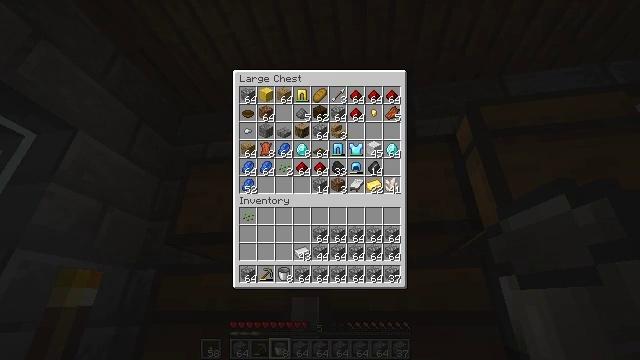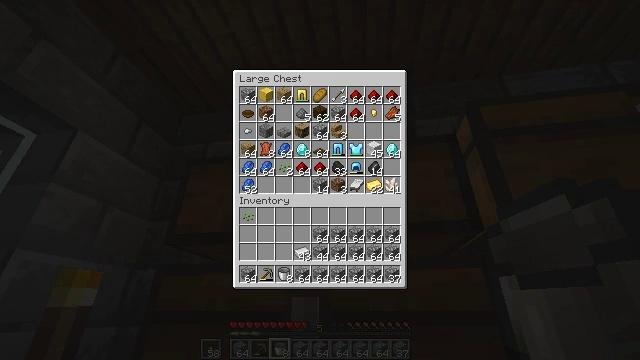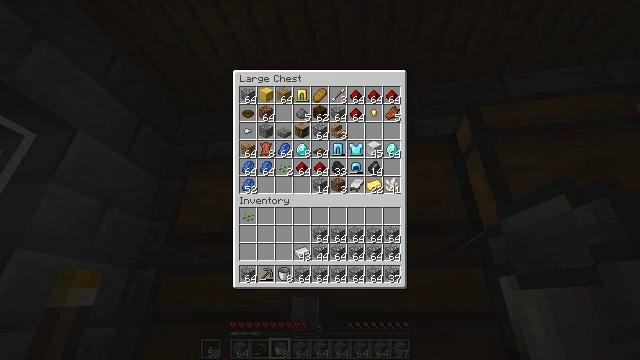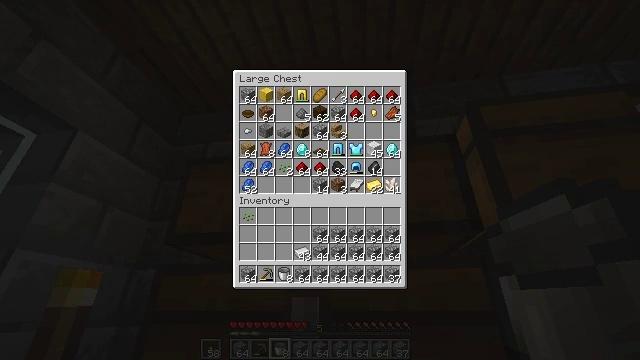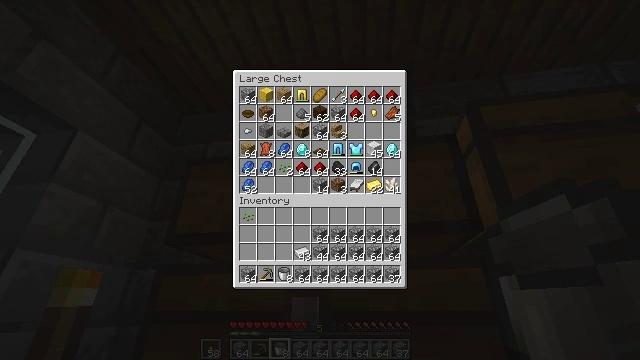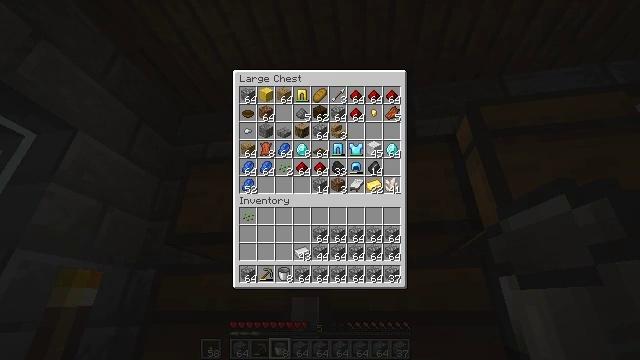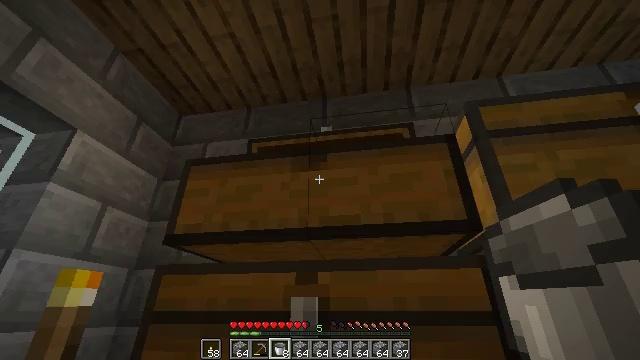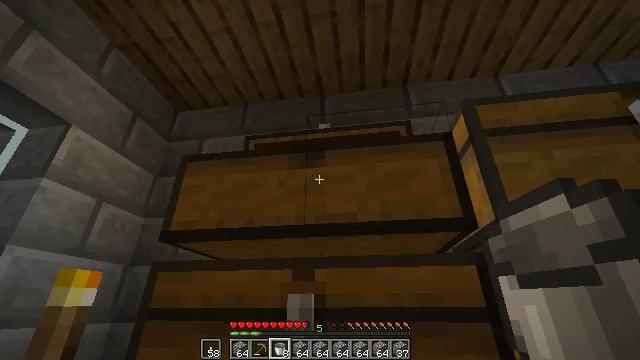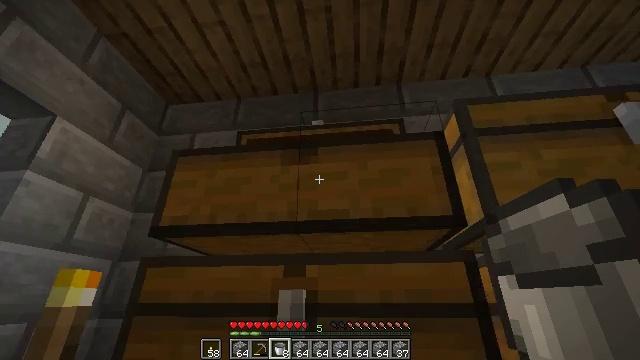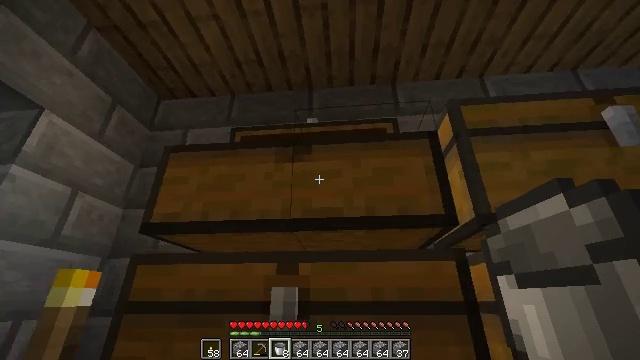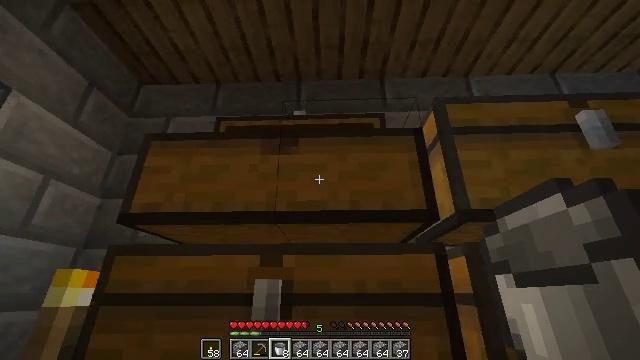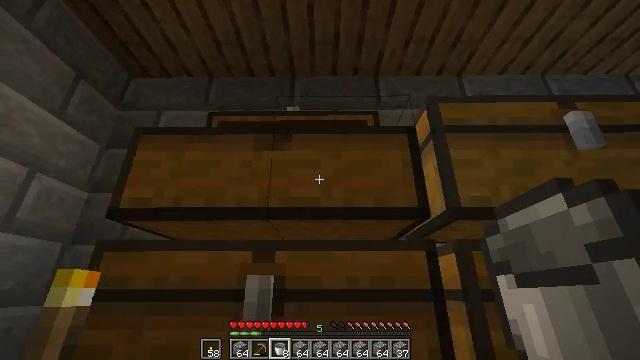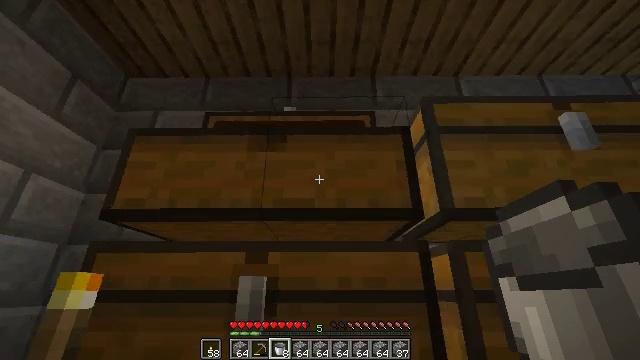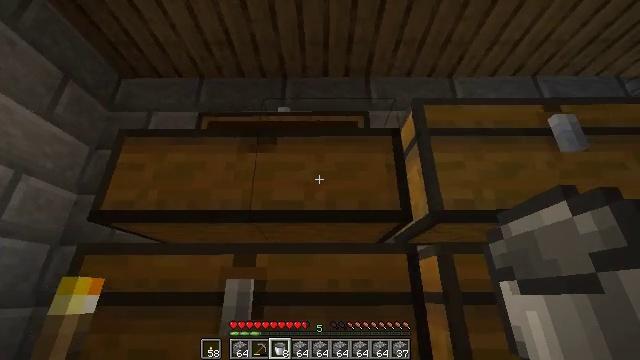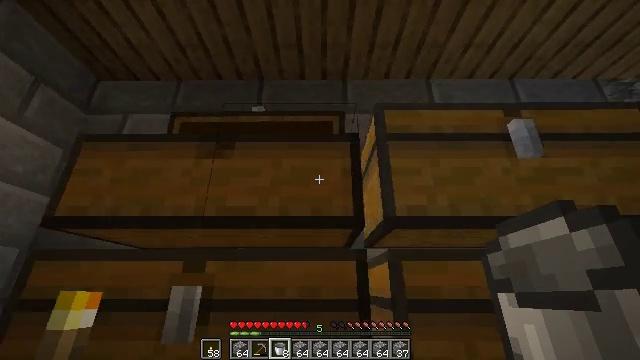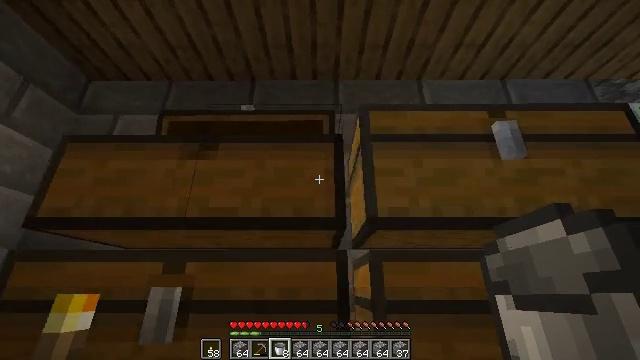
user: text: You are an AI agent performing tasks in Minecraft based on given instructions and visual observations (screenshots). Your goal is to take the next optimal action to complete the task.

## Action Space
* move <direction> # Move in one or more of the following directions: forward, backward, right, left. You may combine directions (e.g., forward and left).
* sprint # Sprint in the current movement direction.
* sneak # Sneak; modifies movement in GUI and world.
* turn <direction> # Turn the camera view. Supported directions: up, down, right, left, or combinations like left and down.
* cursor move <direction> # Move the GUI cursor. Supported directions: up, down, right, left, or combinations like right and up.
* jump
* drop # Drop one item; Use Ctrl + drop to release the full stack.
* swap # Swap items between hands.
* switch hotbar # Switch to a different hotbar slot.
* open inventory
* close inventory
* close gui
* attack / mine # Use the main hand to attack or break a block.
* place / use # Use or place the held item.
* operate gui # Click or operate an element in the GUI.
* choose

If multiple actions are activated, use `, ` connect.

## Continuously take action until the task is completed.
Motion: motion action
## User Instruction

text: Make a dark oak trapdoor on the crafting table.
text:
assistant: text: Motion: no_op
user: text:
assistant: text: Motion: no_op
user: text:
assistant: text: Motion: no_op
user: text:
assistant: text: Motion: no_op
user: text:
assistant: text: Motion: no_op
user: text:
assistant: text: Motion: no_op
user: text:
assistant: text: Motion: close gui
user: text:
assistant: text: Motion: turn right
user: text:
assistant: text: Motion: turn right
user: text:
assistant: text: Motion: turn right and down
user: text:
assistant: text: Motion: turn right
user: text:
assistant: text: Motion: move right
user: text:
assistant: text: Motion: move right
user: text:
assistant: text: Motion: move right
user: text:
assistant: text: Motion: move right
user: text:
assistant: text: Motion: move right
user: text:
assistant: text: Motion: move right
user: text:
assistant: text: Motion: move right
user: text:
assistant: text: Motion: use / place
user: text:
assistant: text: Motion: use / place
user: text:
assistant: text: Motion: use / place
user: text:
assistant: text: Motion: use / place
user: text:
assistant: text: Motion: no_op
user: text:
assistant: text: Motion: open gui
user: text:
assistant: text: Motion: cursor move right and up
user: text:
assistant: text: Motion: no_op
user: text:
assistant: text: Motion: no_op
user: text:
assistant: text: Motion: no_op
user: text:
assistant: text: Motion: no_op
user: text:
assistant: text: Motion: no_op